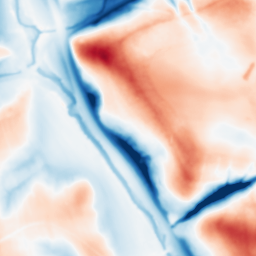
Category: multiscale
Decomposition family: dog
Decomposition parameters: sigma_low: 1
sigma_high: 20
Upsampling method: linear_exact
Upsampling parameters: scale: 8
Upsampling scale: 8